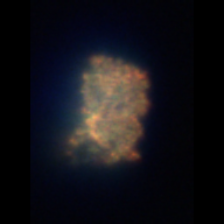
Taxon: Unknown_detritus
Group: Unknown